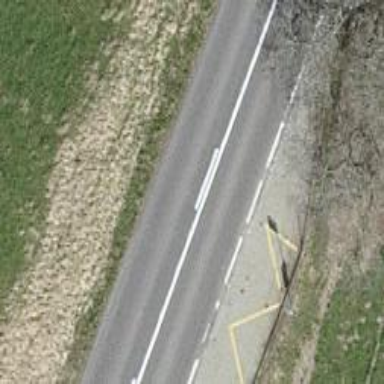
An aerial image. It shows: Bus stop equipped with public transport stop position.